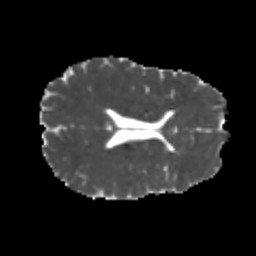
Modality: MD
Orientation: axial
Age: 24
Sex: male
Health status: healthy
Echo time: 0.074 s